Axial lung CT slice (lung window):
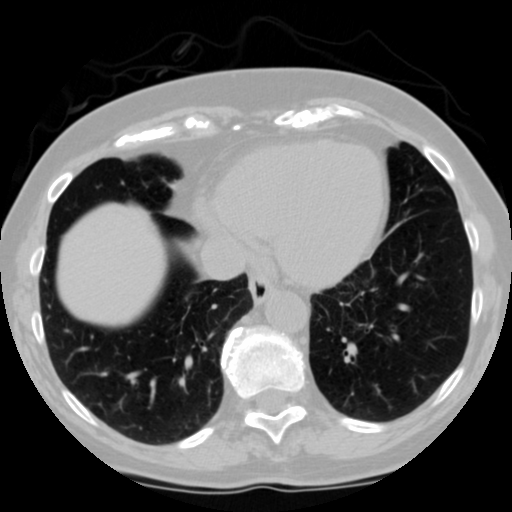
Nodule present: no